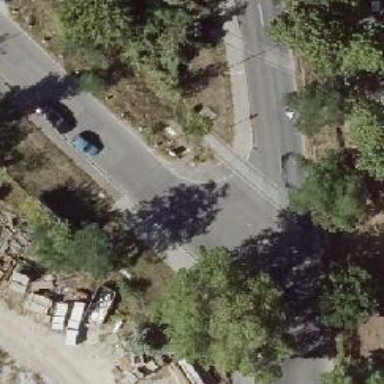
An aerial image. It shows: Unclassified asphalt road with sidewalks on both sides. The surface of the left sidewalk is ground.